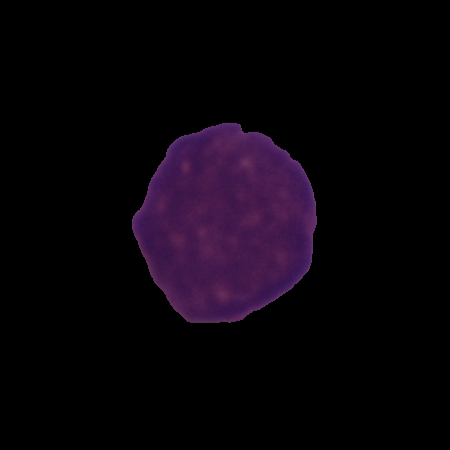
Label: cancer